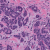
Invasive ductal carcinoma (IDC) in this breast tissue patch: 1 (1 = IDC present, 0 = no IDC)